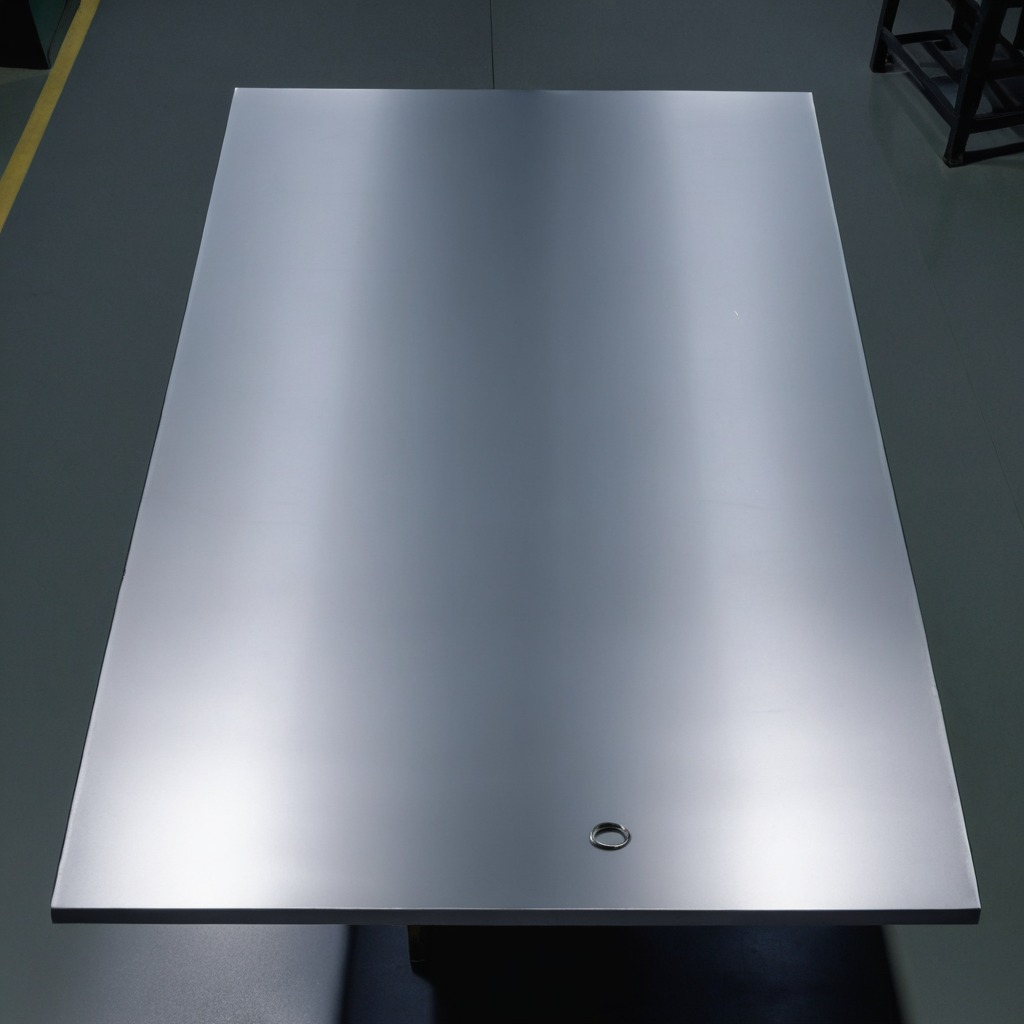
A flat metal washer is lying on the tabletop.